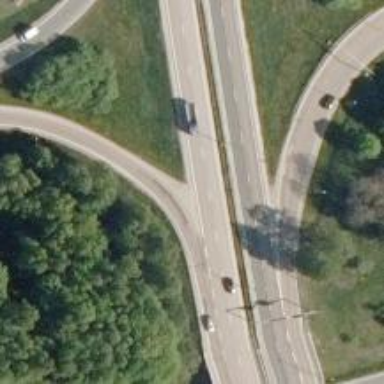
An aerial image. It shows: Trunk link road with asphalt surface.